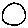
Label: circle